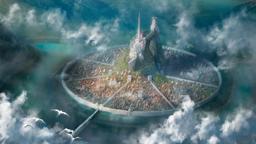
Label: fantasy landscape or architecture